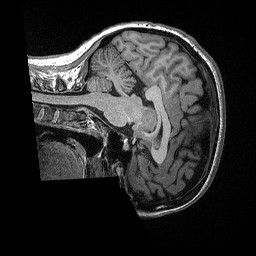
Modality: T1w
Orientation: sagittal
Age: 43
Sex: female
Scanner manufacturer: siemens
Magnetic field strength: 3 T
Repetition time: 2.3 s
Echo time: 0.00298 s